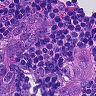
Metastatic tissue present: yes